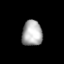
Tissue: lung
Cell type: T cells
Senescence score: 0.2161
Nuclear area (px): 508
Mean DAPI intensity: 172.368